Question: I am attempting to do three projects at once using PhoneGap - a mobile website, an Android app, and an iOS app. I am starting the Andriod portion of this project now and I don't want to have to do any copying of files from my mobile site project into the PhoneGap assets/www directory when I build my Android app in Eclipse. Both the Android and mobile site projects are in the same workspace in Eclipse. Is there a way I can reference my mobile site project so that it gets built within the assets/www folder of the Android PhoneGap project when I build in Eclipse? Is this a native function of Eclipse or am I going to have to use some build script? Any ideas?

So in this image, I want the www folder to essentially be replaced with another whole project on build.
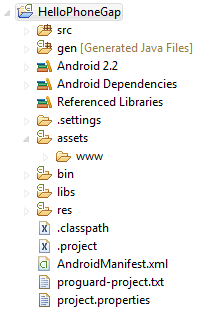
Answer: if you are on a UNIX based system you could do a symlink from www to the contents of your mobile website. However, Eclipse is really bad at detecting that a file has changed outside of it's environment so you'll want to do a project->refresh frequently to make sure you've got the latest code.